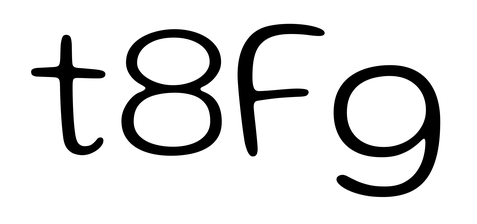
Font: Gluten_ExtraLight